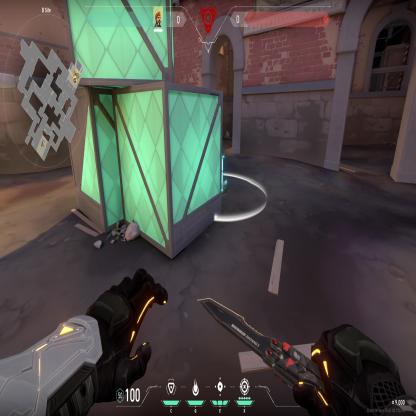
Label: planted spike